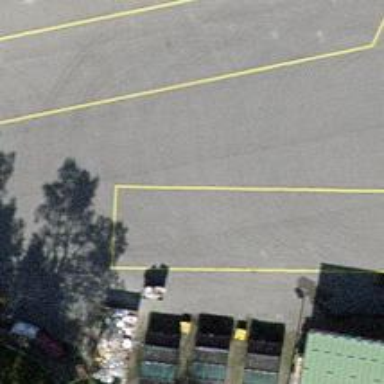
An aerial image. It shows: Street-side parking area.